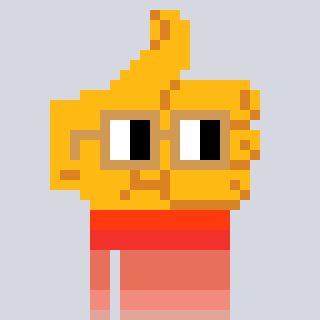
a pixel art character with square brown glasses, a thumbsup-shaped head and a green-colored body on a cool background